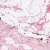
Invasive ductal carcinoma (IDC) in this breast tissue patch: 0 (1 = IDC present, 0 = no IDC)